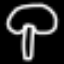
Label: mushroom